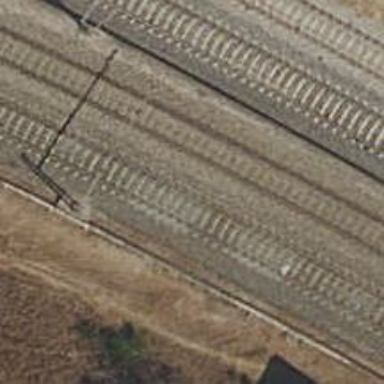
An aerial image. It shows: Railway with electrified contact lines.